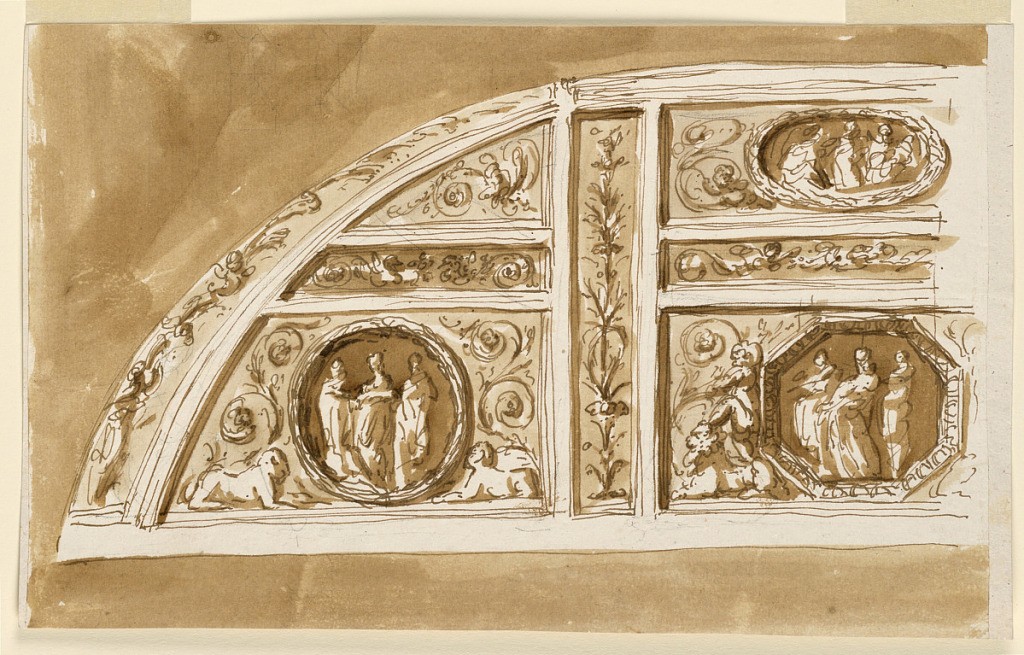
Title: Design for Ceiling Decoration
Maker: Giuseppe Barberi, Italian, 1746–1809
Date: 1746–1809
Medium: Pen and brown ink, brush and brown wash, graphite on off-white laid paper, lined
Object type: Drawing
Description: Design for Ceiling Decoration.